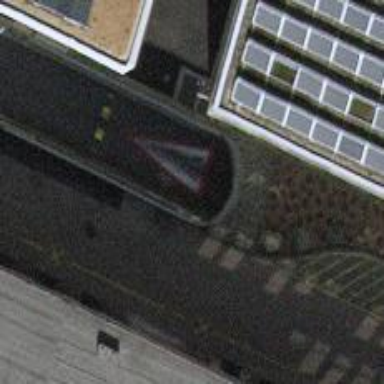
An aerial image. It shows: Parking entrance.